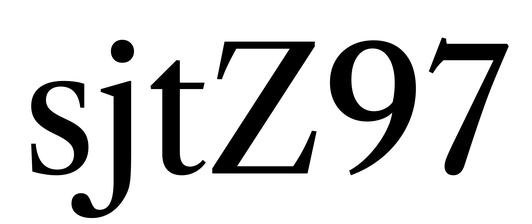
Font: LibreCaslonText_Regular